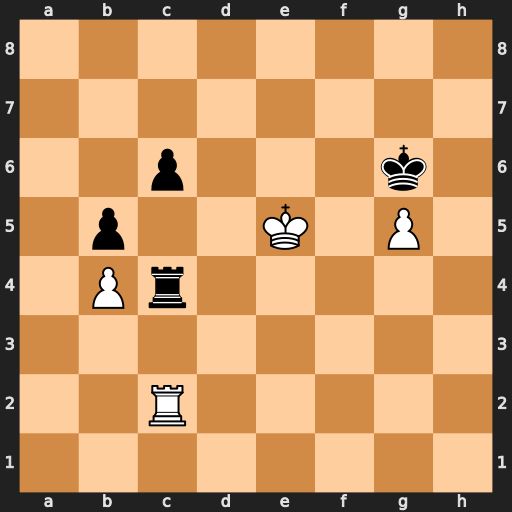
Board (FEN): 8/8/2p3k1/1p2K1P1/1Pr5/8/2R5/8
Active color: w
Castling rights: -
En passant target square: -
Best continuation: Rxc4 bxc4 Kd4 c3 Kxc3